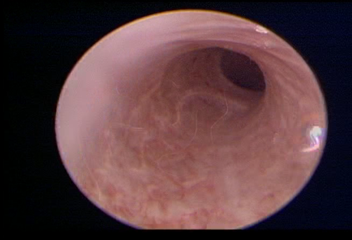
Modality: WLC
Class: Normal mucosa
Bladder cancer association: No